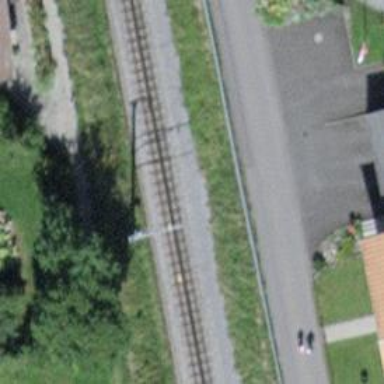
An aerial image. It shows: Narrow-gauge railway track with 1 electrified contact line.